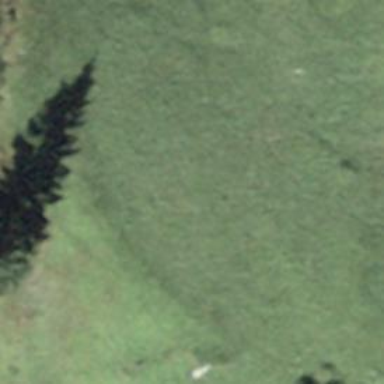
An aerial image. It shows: Isolated dwelling in remote location.